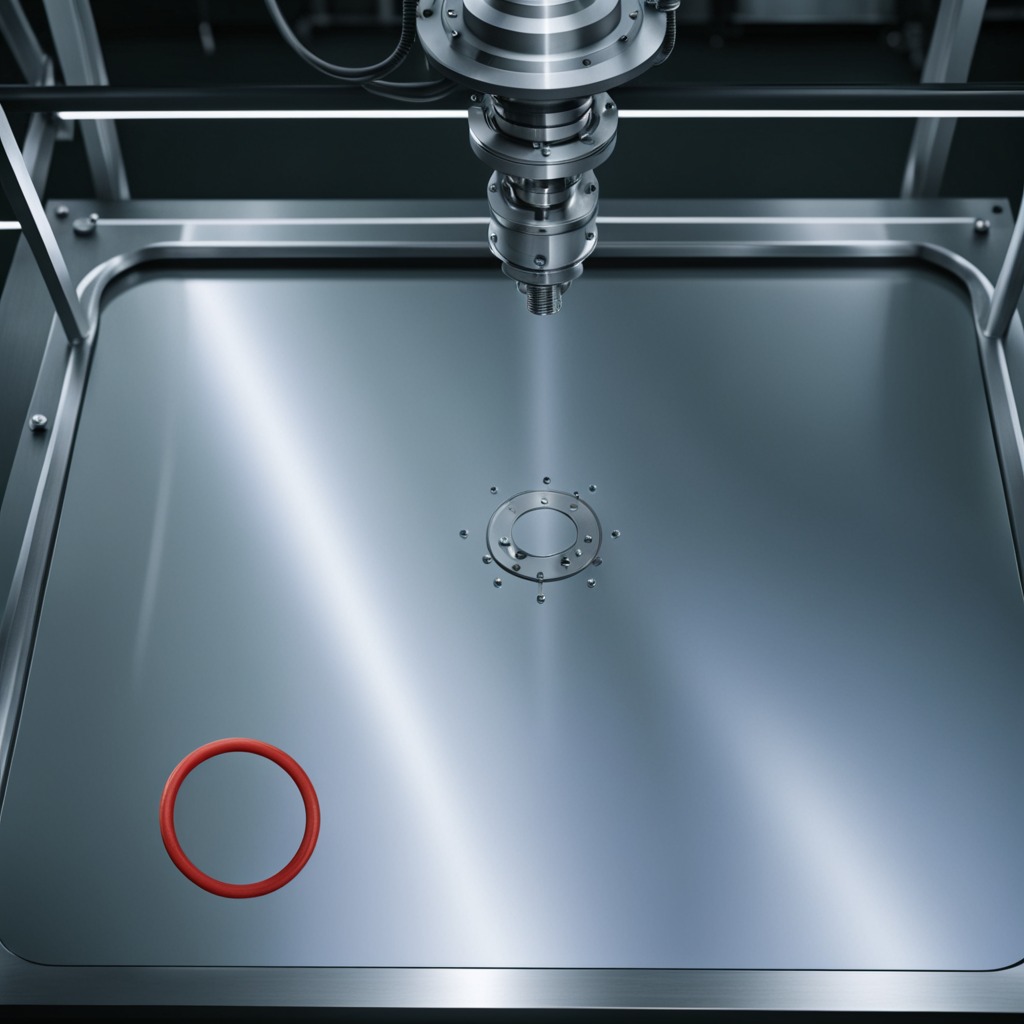
A rubber O-ring is lying on a metal table in a machine shop under fluorescent lights.